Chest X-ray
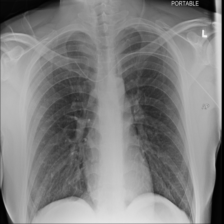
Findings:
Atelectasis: negative
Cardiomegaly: negative
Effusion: negative
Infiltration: negative
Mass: negative
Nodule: negative
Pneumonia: negative
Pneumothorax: negative
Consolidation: negative
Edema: negative
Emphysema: negative
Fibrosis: negative
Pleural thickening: negative
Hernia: negative